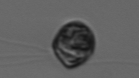
Label: flagellate_morphotype1